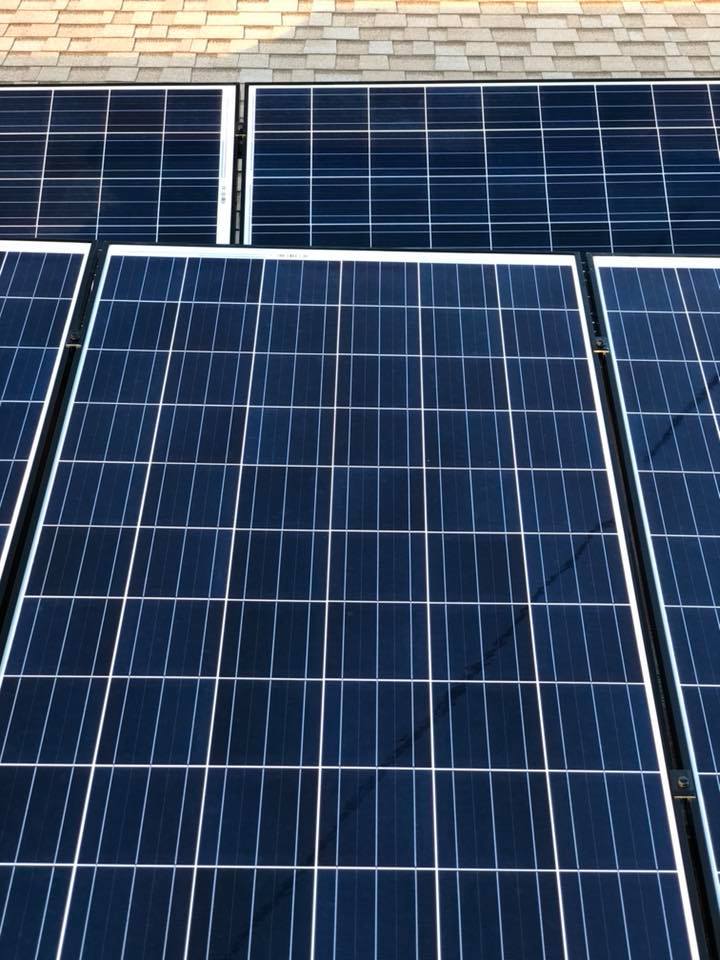
Label: Clean